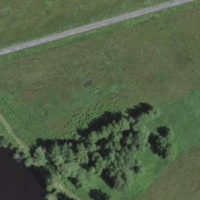
EUNIS habitat code: 21
Species observed at this site:
Corvus corone
Actitis hypoleucos
Fulica atra
Dendrocopos major
Prunella modularis
Buteo buteo
Turdus iliacus
Spinus spinus
Strix aluco
Phylloscopus collybita
Erithacus rubecula
Pica pica
Sitta europaea
Corvus corax
Periparus ater
Cyanistes caeruleus
Lophophanes cristatus
Anas platyrhynchos
Troglodytes troglodytes
Pyrrhula pyrrhula
Aythya fuligula
Fringilla coelebs
Columba palumbus
Geum rivale
Parus major
Hirundo rustica
Milvus milvus
Regulus regulus
Motacilla alba